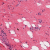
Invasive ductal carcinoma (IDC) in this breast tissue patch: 0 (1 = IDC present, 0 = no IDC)